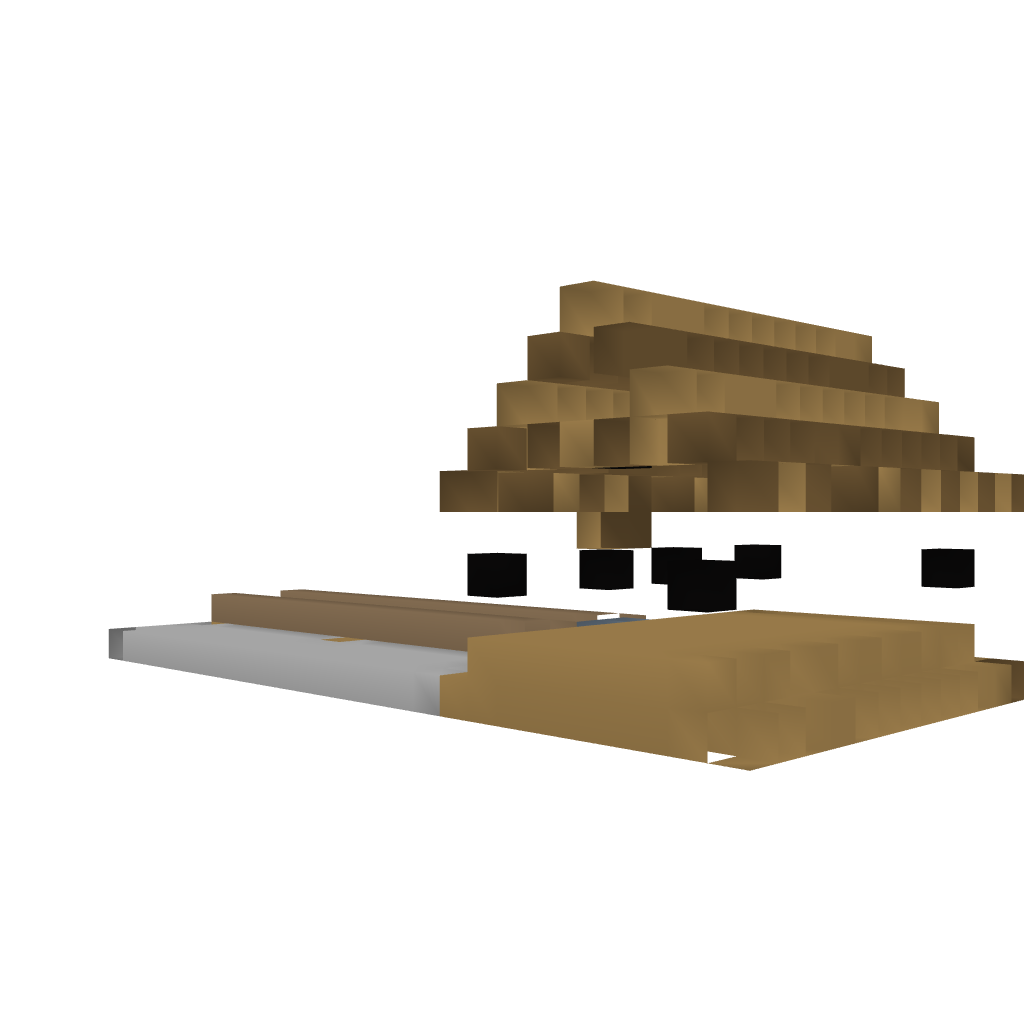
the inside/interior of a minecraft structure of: Lakeside House